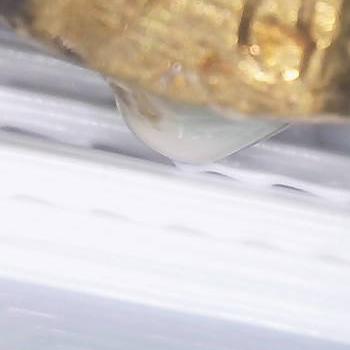
Flow rate: 42%